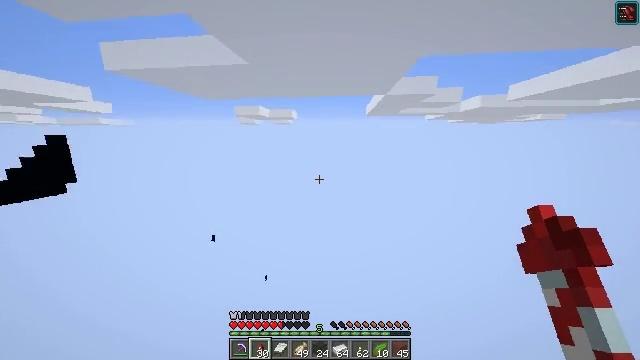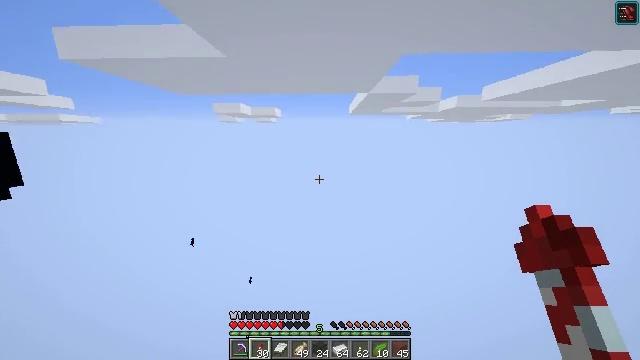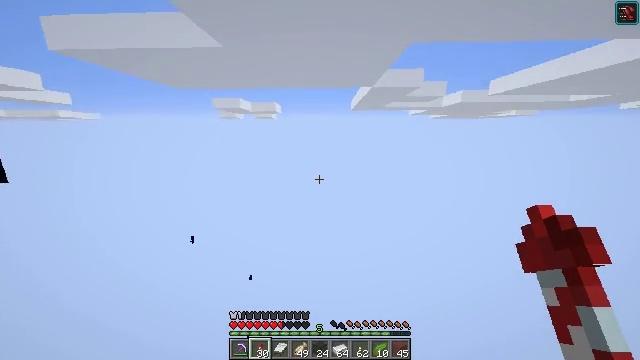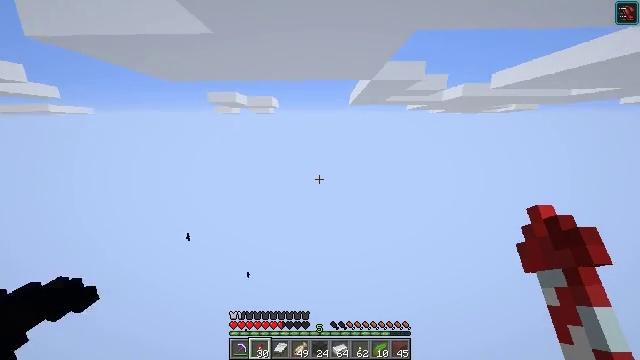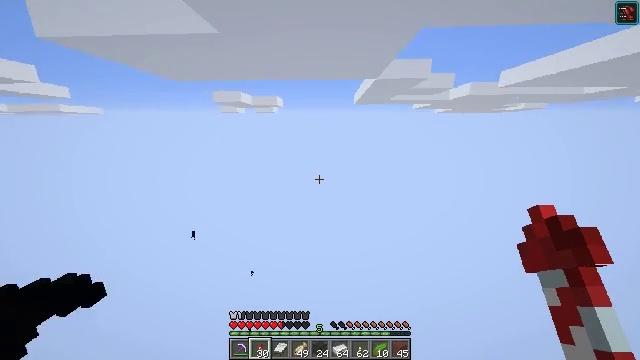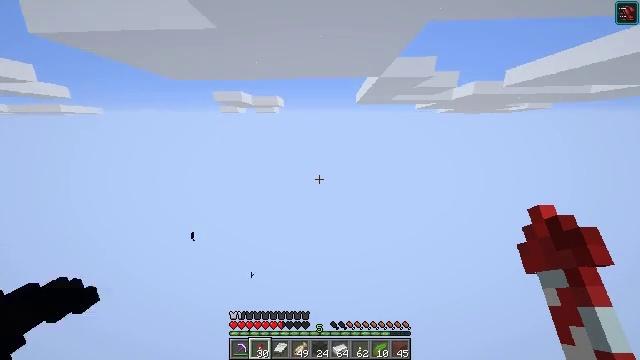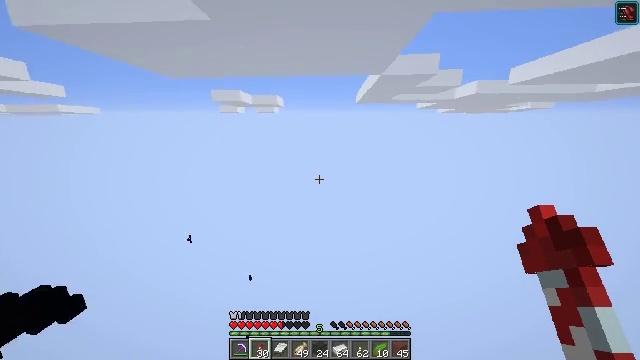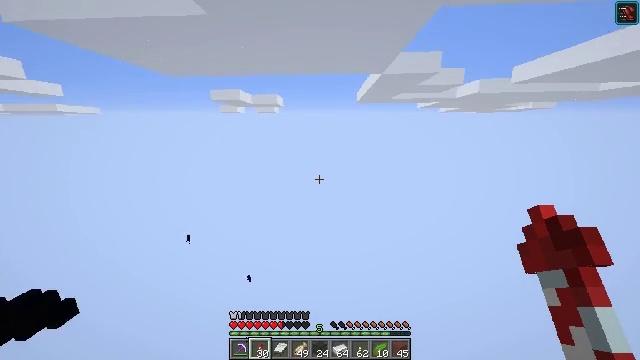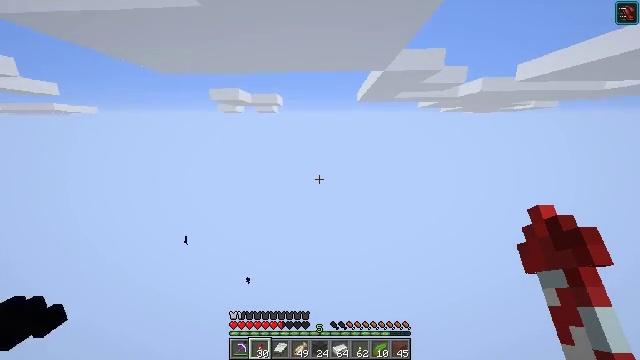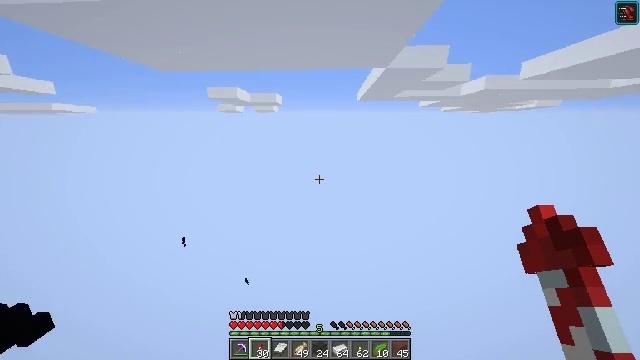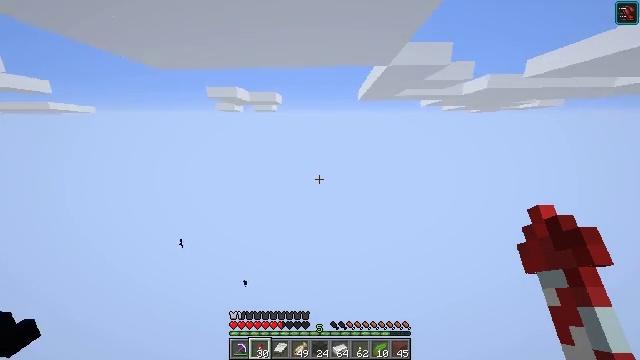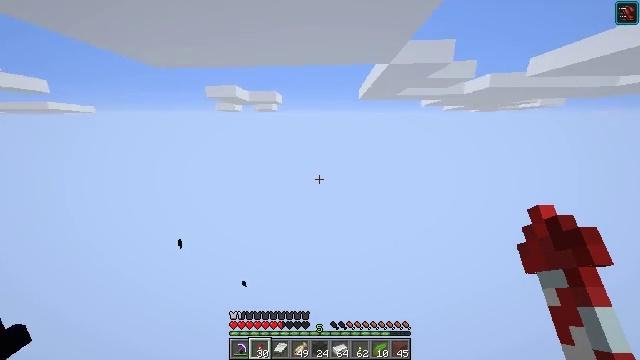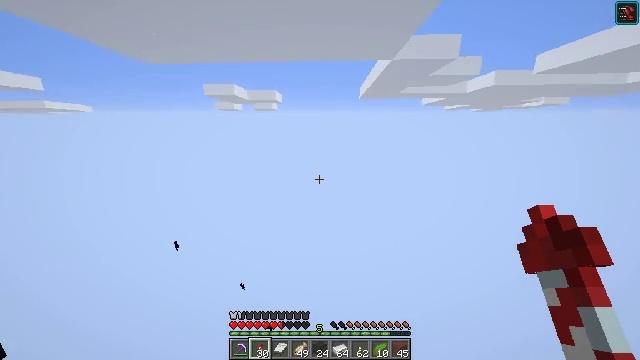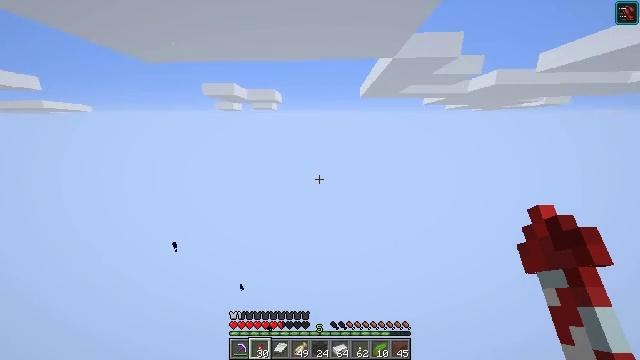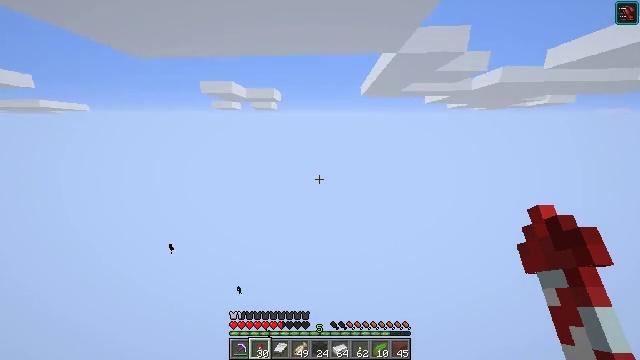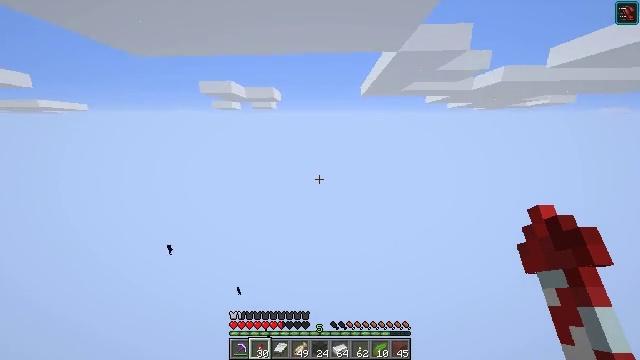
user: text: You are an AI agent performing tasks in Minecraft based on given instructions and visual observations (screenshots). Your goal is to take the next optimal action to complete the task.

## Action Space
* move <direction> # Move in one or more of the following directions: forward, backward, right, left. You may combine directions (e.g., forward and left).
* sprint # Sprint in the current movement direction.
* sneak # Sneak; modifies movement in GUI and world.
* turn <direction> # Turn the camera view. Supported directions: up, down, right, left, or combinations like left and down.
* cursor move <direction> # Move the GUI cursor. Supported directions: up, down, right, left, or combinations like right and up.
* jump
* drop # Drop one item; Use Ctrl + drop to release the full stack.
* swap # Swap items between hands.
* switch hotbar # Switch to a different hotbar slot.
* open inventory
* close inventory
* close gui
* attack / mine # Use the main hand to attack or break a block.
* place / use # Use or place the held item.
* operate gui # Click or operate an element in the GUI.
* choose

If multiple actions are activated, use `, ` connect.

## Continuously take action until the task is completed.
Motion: motion action
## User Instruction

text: With iron ingot, craft iron nugget.
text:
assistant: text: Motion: turn right
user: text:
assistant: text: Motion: no_op
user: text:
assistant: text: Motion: turn down
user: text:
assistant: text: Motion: turn left
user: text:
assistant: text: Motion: no_op
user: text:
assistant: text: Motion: no_op
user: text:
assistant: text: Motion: no_op
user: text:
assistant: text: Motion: no_op
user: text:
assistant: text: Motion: no_op
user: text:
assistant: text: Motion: no_op
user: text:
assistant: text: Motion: no_op
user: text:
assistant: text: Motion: no_op
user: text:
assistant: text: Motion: no_op
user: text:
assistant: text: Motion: no_op
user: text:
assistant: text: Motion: no_op
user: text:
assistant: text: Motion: no_op
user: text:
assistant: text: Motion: no_op
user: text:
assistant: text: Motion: no_op
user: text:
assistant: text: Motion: no_op
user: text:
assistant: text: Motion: no_op
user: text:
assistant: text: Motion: no_op
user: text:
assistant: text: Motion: no_op
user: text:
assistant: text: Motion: no_op
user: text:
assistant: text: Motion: no_op
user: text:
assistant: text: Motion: no_op
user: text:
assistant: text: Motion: no_op
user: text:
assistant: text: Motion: no_op
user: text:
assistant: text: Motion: no_op
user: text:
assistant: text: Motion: no_op
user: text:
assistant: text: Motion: no_op